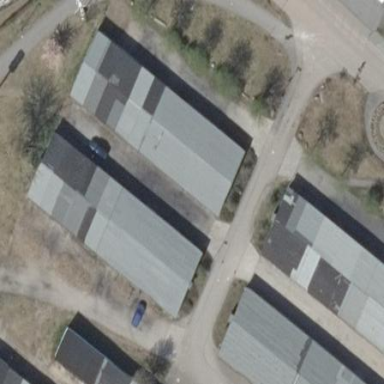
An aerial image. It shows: Group of garages.